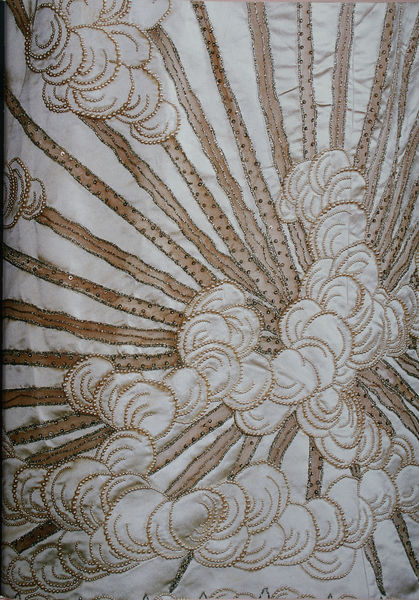
Titel: Abendkleid (Detail)
Künstler: Charles Frederick Worth
Standort: Kyoto (Japan)
Institution: Kyoto Costume Institute
Schlagwörter: weiß, wolken, gelb, ausschnitt, braun, hell, kleid, schmuck, zeichnung, tuch, wolke, mode, muster, ornament, rock, kleidung, samt, bild, qualm, rauch, sonne, gold, stickerei, stoff, decke, pflanze, perlen, seide, linien, sepia, dampf, kissen, bordüre, jugendstil, tapete, detail, ornamente, verzierung, woken, robe, balken, faden, stofflich, edel, fein, naht, schick, foto, punkte, tusche, orientalisch, explosion, strahlen, glitzer, linie, stich, strahl, kreise, stof, brokat, oranmente, art, nouveau, china, sonnenstrahlen, gestickt, schnecken, gewebe, textil, garn, russisch, verziehrung, formation, broderie, nähte, feuerwerk, brautkleid, pailletten, textilie, stickerrei, solken